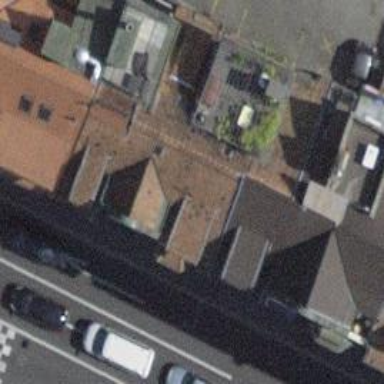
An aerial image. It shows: Restaurant.